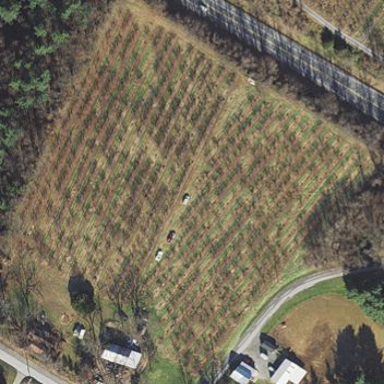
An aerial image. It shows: Orchard.